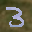
Label: 3